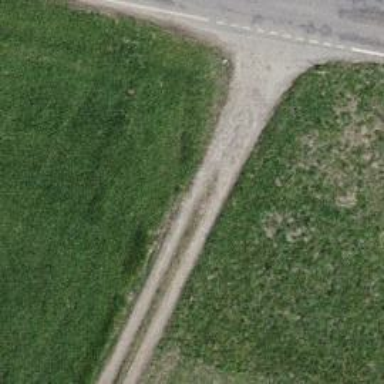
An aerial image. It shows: Dirt track road.